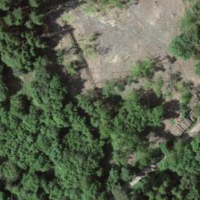
EUNIS habitat code: 41
Species observed at this site:
Acer pseudoplatanus